Question: We are currently trying to incorporate Lync communication (Lync SDK 2010) into our application and we have run into an issue with the 'VideoWindows' ('CaptureVideoWindow', 'RenderVideoWindow') of the 'AVModality''s 'VideoChannel': They are always null, even after successfully calling 'BeginStart'. The connection is definitely established. We can talk. Our own video is shown in a remote Lync client. 'AVModalityState' is 'Connected'. 'VideoChannelState' goes from 'Connecting' to 'Receive' to 'Send'.
It does not matter when and how we try to access them: Directly after 'BeginStart', in the 'AsyncCallback' of 'BeginStart', in response to various state changes or in response to an external trigger (user click event); in the main/UI thread or in an event/callback thread. The two video windows are always null.
In the example application "%PROGRAMFILES%\Microsoft Lync\SDK\Samples\AudioVideoConversation", everything works as intended: As soon as 'BeginStart' has finished, we can access the non-null video windows. In our little stand-alone prototype project, it works, too. But in our real application, it does not.
We have double checked everything and we have really run out of ideas of what might cause this problem.
Any ideas, any hints? Anything that we should be aware of?
<URL>
(4th July 2012, 15:46 CET):
When we take a look at the members of the VideoChannel we find that internally a COMException occured in "Microsoft.Office.Uc": Error loading DLL, HRESULT: 0x80029C4A (TYPE_E_CANTLOADLIBRARY). More details in the <URL>.

We did some research on this error, but found nothing that worked for us. Any ideas what causes the Exception?
(9th July 2012, 16:43 CET):
We did some further testing...
Our software consists of one main application and many plugin-like "apps" loaded via <URL>. But when we took the identical code and created a separate solution outside of our architecture, then it did work. So, it was an issue with the environment, not the code.
At first, we suspected MEF might be the problem. So, we hacked the lync code into our main application - circumventing the whole app architecture. Still not working.
Then we sliced off our whole system, bit by bit, until we finally reached a point where it did work. After following wrong tracks several times, we finally found the culprit... <URL>!
For some strange reason the mere presence of an assembly reference to the Quartz.dll v.1.0.3.3, even without a single line of Quartz code, causes the video windows to not work. Unbelievable, but it's 100% reproducible: If we take the previously mentioned test solution and do nothing but add the reference, it stops working.
Any idea how such a thing is possible?
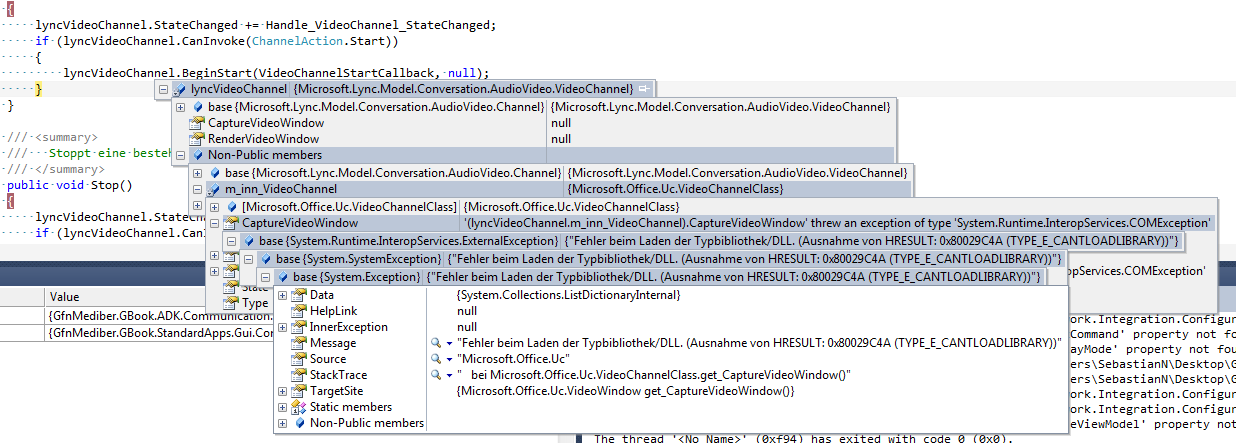
Answer: We solved it! Kind of. A reference to a Quartz.NET DLL somehow caused the issue. More details in the updated question.
For now, we have removed the component that used Quartz. We currently do not need it.
But I'm still interested in further input how a mere reference can cause such an issue.